Field crop: tomato
Growth stage: 1
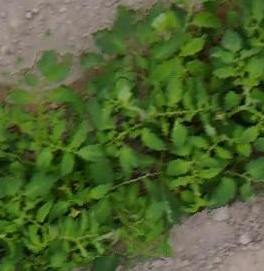
Species: tomato